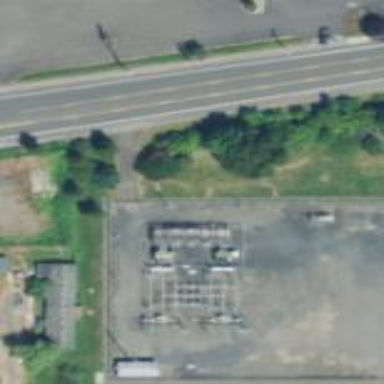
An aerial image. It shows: Fence enclosing minor distribution power substation.